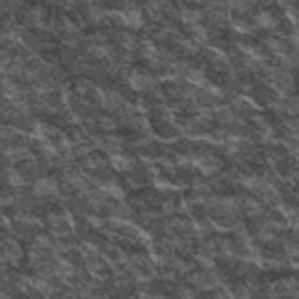
Label: frost